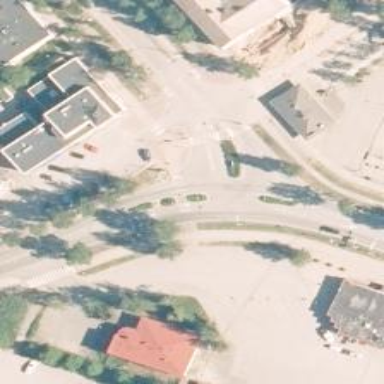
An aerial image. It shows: Asphalt footway with marked crossing. The footway leads to traffic island.